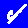
Digit: 4